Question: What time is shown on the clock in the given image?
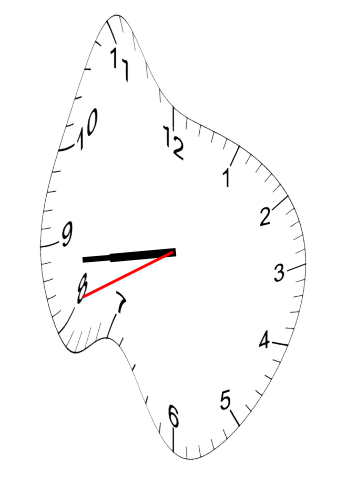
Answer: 08:43:41